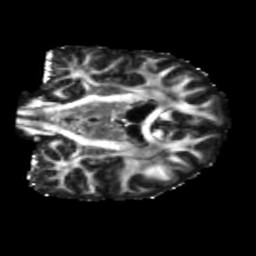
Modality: FA
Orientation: coronal
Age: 42
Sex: male
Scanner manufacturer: siemens
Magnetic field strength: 3 T
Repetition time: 5.47 s
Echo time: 0.0854 s